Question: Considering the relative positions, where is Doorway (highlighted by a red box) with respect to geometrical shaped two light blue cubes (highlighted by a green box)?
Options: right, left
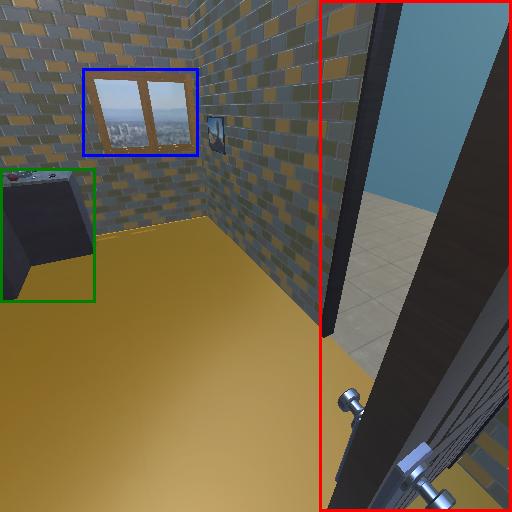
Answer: right